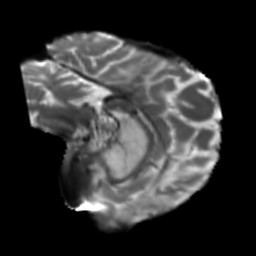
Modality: T2w
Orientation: sagittal
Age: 56
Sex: male
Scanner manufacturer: siemens
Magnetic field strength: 3 T
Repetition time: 5.25 s
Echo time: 0.08 s